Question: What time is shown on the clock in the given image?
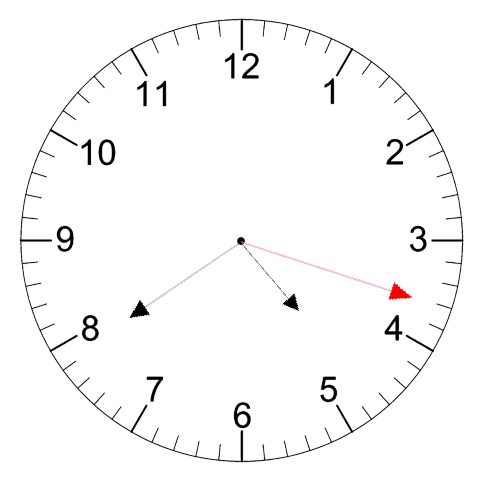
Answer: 04:39:18